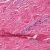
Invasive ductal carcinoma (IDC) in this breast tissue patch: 0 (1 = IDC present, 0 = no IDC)